Question:
I have a result set from a query. Let's say it contains 100 rows, with 2 columns. I want a third computed column as the average of the last 10 rows. So like this:
'''
Hours Pay Last10Avg
--------------------------
10 1
20 2
30 3
40 4
50 5
60 6
70 7
80 8
90 9
100 10 (550/55)= 10
110 11
...
200 20 (1550/155) = 10
'''
So for every 10 rows I want to basically get average. I mean 1 to 10 get average. 11 to 20 get average. How do I get that(the value '10' in this example at every 10th row)?
Other info:
'''
550 = 10+20+..100
55 = 1+2+..10
1550 = 110+120+...200
155 = 10+11+...20
'''
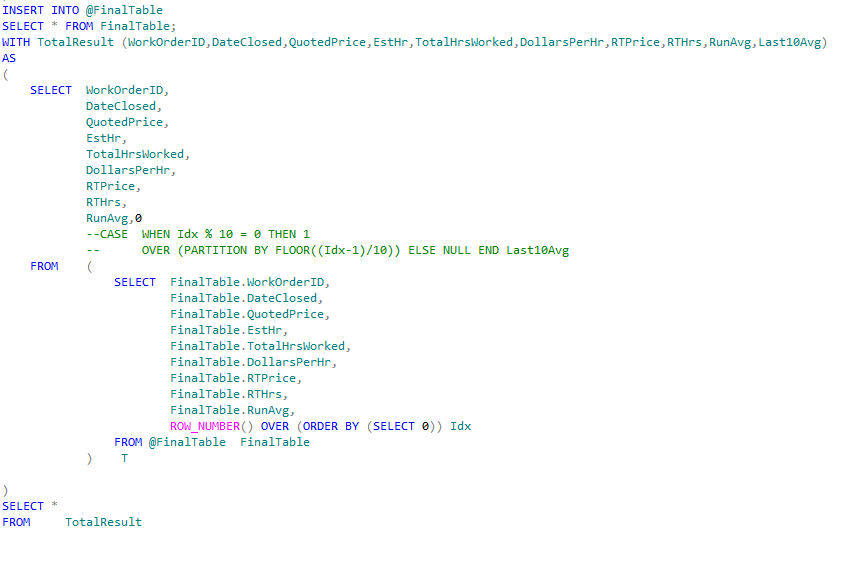
Answer: You can partition data by 'FLOOR(ROWNUMBER/10)' to count that average.
Example query:
'''
SELECT
T.Hours,
T.Pay,
-- Use case to count avg only for 1 out of 10 rows
CASE WHEN Idx % 10 = 0 THEN AVG(Hours/Pay)
OVER (PARTITION BY FLOOR((Idx-1)/10)) ELSE NULL END Avg
FROM (
SELECT
T.Hours,
T.Pay,
-- In order by specify order you need, use (SELECT 0) to keep db order
ROW_NUMBER() OVER (ORDER BY (SELECT 0)) Idx
FROM [YourTable] T
) T
'''
Working sample: <URL>